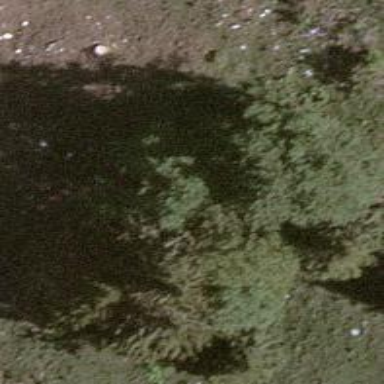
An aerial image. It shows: Beautiful tree in nature.